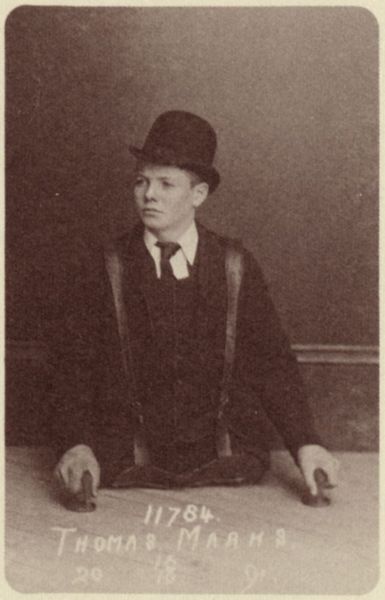
Titel: Thomas Marms
Künstler: Thomas John Barnardo
Schlagwörter: dunkel, kopf, mann, weiß, braun, frau, grau, hell, hintergrund, hut, kreide, nase, ohr, rücken, schwarz, blick, anzug, hemd, jacke, jung, wand, arme, gesicht, kragen, mensch, trauer, bildnis, hände, portrait, porträt, signatur, boden, sitzend, kind, traurig, beine, schrift, fußboden, monochrom, sepia, krieg, krawatte, ernst, inschrift, zahlen, thomas, junge, knöpfe, oberkörper, sakko, foto, fotografie, photographie, melone, stütze, knabe, rechteck, bub, schwarzweiss, text, soldat, bürger, beschriftung, tasche, photo, griffe, kravatte, gesims, schlips, thoma, elend, hilfe, leder, opfer, hosenträger, hoffnung, fotographie, nummer, gewichte, verwundeter, dokument, krüppel, photografie, sockelleiste, grausam, beinlos, keine, invalide, amputiert, tragisch, keine beine, hankel, maan, bowler, amputirte, elen, krüppeö, maams, portärp, thomas maahs, behindert, anzg, kriegssoldat, gehbehindert, hat, krüpel, ohne beine, 11784, amputuert, versehrter, lederboden, maaha, maahs, thomass marns